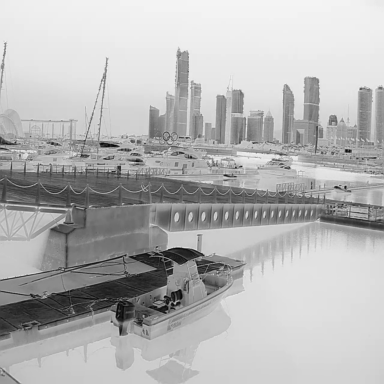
There are seven canoes in the infrared image.